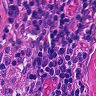
Metastatic tissue present: no